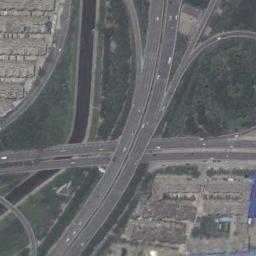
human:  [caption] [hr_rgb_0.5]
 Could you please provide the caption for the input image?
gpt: The overpass is next to some houses and trees .

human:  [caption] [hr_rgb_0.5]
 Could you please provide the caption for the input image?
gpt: This overpass intersects the road at right angle .

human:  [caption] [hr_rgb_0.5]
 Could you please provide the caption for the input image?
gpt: Many cars are on the overpass .

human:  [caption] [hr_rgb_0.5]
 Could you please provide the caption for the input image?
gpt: The overpass is over the roads in the residential area and a river is next to the overpass .

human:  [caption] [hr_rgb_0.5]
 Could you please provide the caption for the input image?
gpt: There are some green trees and a river beside the overpass .